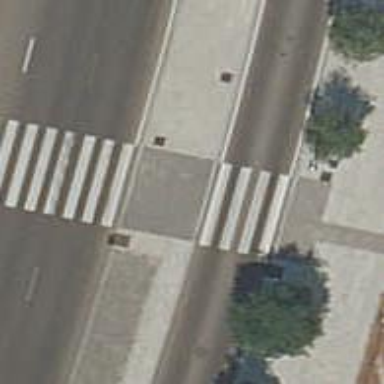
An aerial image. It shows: Uncontrolled crossing on the road.